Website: macys
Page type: customer-info-address
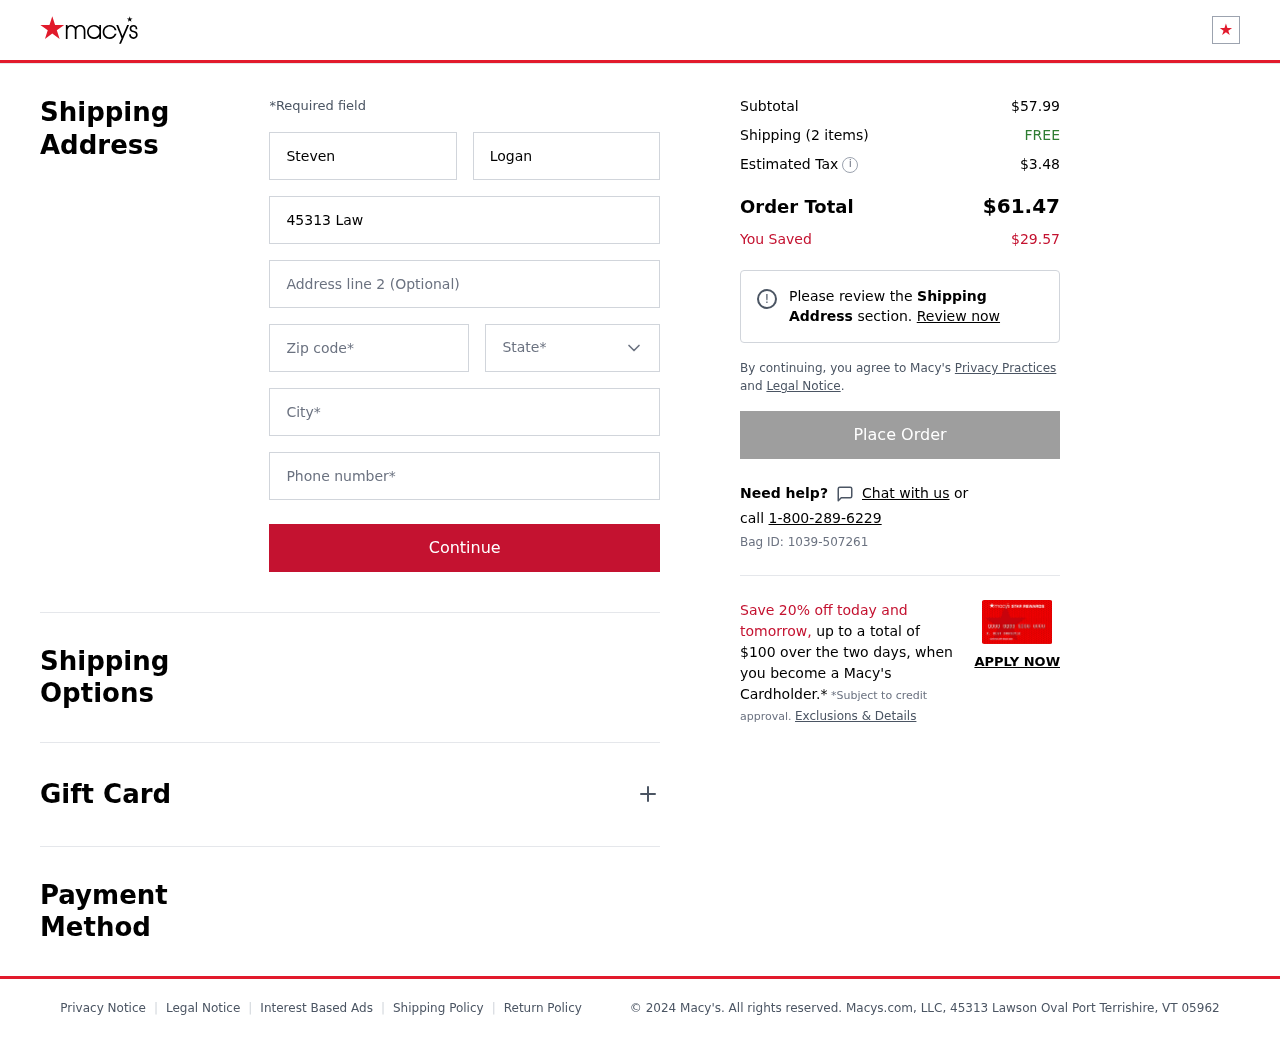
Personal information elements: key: PII_CITY
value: Port Terrishire
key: PII_FIRSTNAME
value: Steven
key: PII_LASTNAME
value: Logan
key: PII_PHONE
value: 3636936788
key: PII_POSTCODE
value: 05962
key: PII_STATE
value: Vermont
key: PII_STREET
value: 45313 Lawson Oval
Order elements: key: ORDER_SUBTOTAL
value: $57.99
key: ORDER_NUM_ITEMS
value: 2
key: ORDER_SHIPPING_COST
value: FREE
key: ORDER_TAX
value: $3.48
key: ORDER_TOTAL
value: $61.47
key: ORDER_SAVINGS
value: $29.57
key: ORDER_BAG_ID
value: Bag ID: 1039-507261